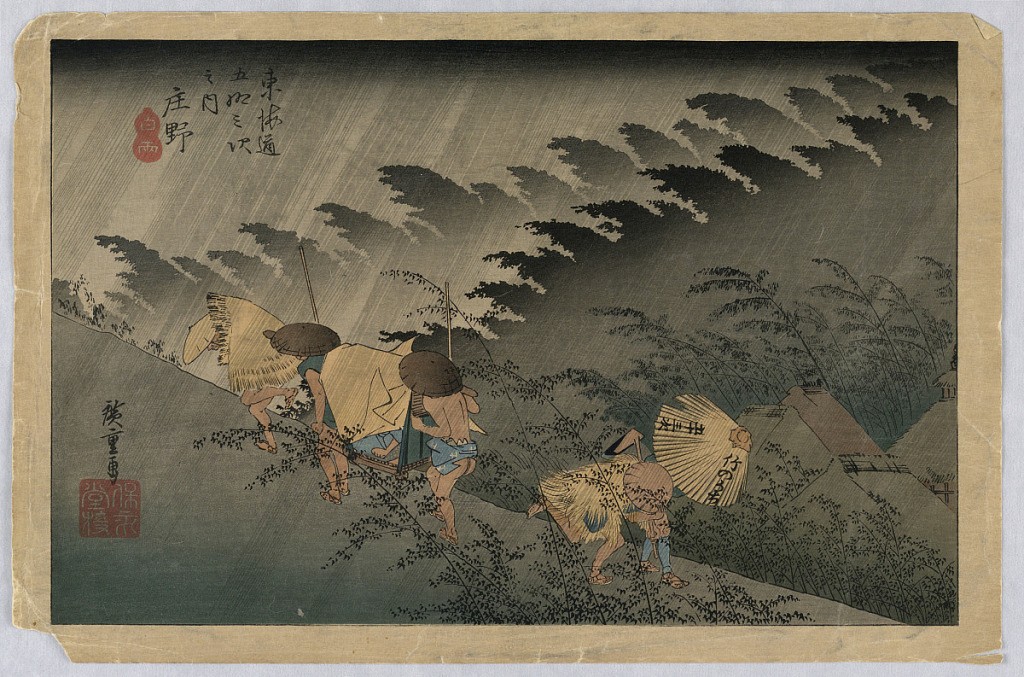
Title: Rain Storm
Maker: Ando Hiroshige, Japanese, 1797–1858
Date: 1797-1858
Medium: Woodblock print in colored ink on paper
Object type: Print
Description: Hiroshige depicts a dark and stormy scene filled with action. Two farmers, one carrying a hoe and the other an umbrella, run downhill while three other men run in the opposite direction. Two of the men are carrying a third passenger, protected beneath a tan cloth. The other man is leading the way. The striking silhouettes of the bamboo forest show the sharpness of the wind as the rain is pouring down.